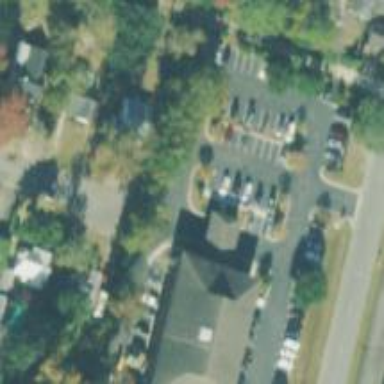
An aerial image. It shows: Parking space is available.